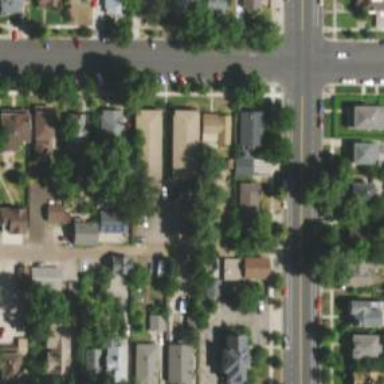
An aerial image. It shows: Alley classified as service road.